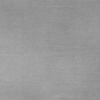
Label: dusty